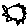
Label: sun